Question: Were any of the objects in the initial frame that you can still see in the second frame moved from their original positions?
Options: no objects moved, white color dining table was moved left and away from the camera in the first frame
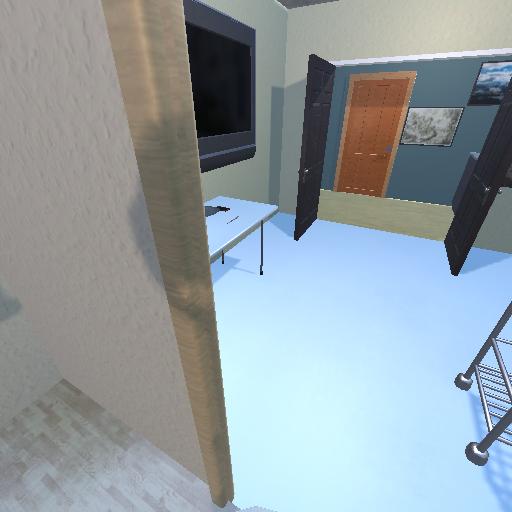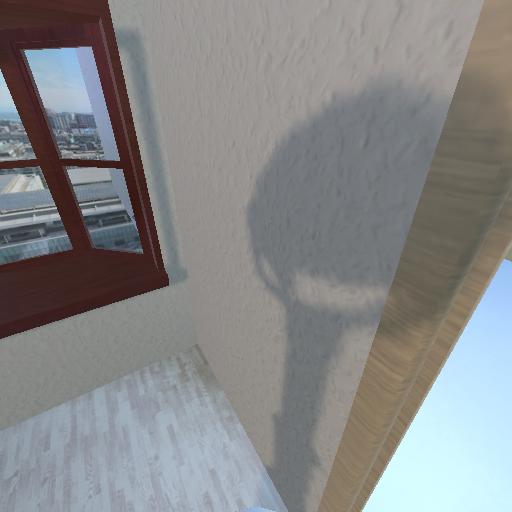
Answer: no objects moved